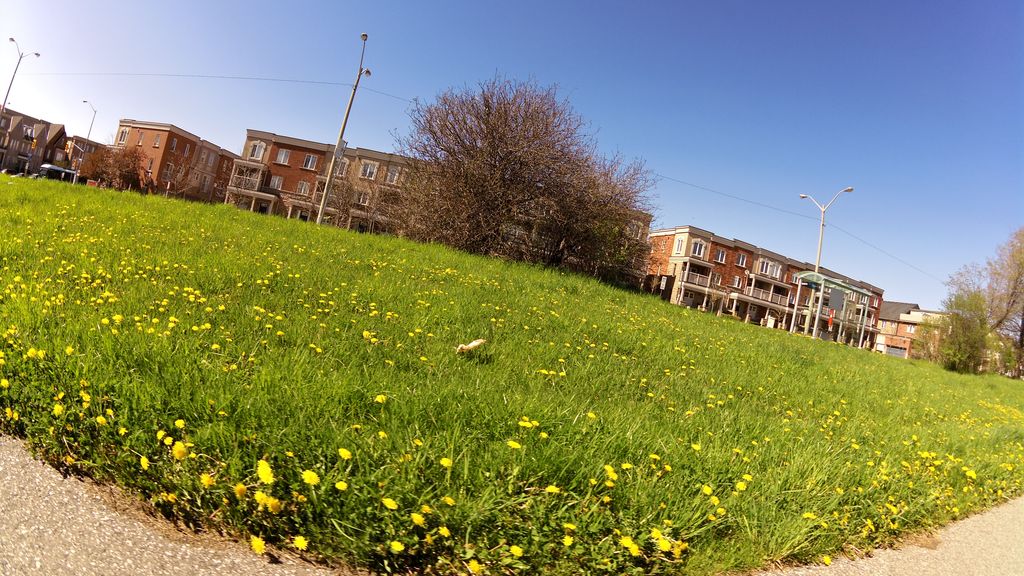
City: toronto